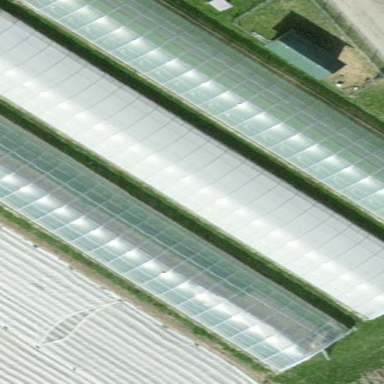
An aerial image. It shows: Greenhouse used for horticulture.